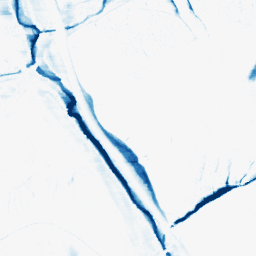
Category: morphological
Decomposition family: morphological_ellipse
Decomposition parameters: operation: closing
width: 5
height: 20
Upsampling method: sinc_blackman
Upsampling parameters: scale: 4
kernel_size: 16
Upsampling scale: 4